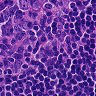
Metastatic tissue present: no